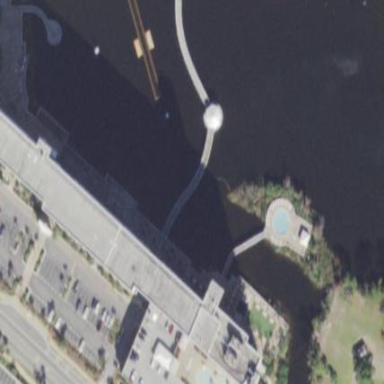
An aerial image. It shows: Hotel building.